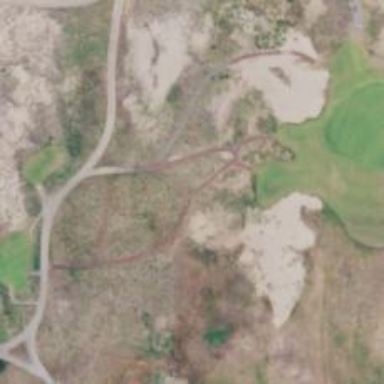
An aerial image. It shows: Path for both roads and golfers.